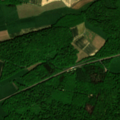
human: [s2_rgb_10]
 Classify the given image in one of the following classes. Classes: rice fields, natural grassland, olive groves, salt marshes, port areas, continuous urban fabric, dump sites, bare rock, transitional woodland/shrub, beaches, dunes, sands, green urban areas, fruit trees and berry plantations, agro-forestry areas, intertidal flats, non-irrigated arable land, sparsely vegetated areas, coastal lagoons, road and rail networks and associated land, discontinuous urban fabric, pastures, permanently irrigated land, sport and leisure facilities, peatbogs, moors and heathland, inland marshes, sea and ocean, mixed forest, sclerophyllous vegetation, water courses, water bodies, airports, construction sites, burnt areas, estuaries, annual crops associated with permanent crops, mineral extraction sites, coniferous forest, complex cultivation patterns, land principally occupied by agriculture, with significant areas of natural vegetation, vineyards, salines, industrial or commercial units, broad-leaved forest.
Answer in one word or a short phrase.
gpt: non-irrigated arable land, complex cultivation patterns, land principally occupied by agriculture, with significant areas of natural vegetation, broad-leaved forest